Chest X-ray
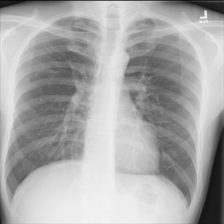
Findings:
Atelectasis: negative
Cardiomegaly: negative
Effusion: negative
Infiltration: negative
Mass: negative
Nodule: negative
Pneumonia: negative
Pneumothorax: negative
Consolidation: negative
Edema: negative
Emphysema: negative
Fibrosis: negative
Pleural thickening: negative
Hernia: negative